Question: I never used SQL before, I want to get all values in "TICKER" from this database:

The first statement
'select TDATE, price, return1 from STOCK_DATA where TDATE < 20131231 and TDATE > 20121231 and TICKER = 'IBM''
works fine for a single 'IBM' ticker.
However, I want to have the list of all tickers in this table, but 'select TICKER from STOCK_DATA' does not work?
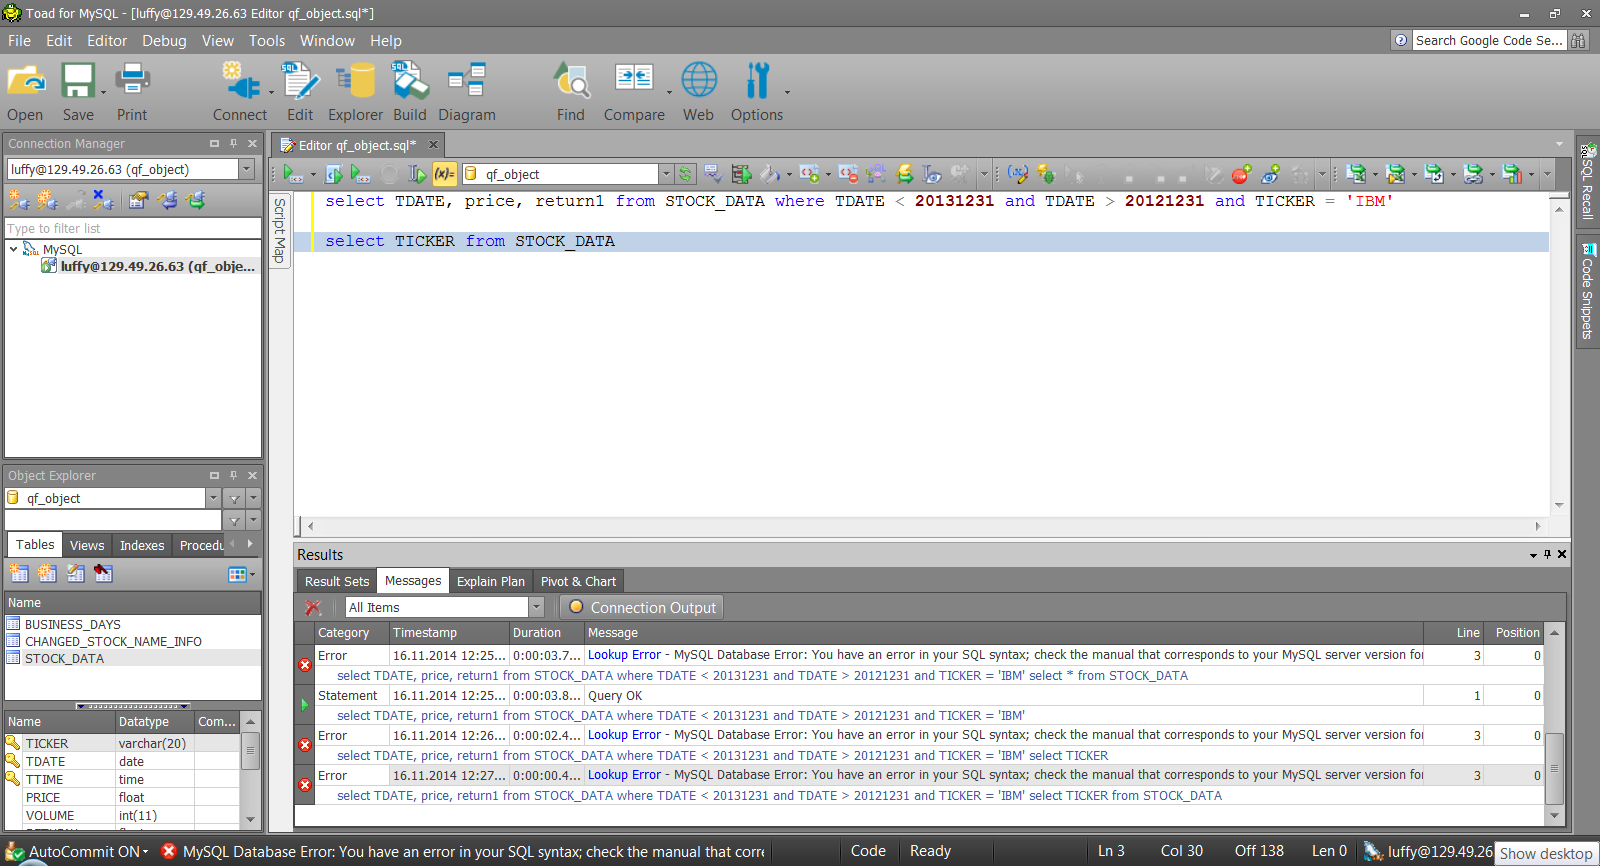
Answer: Guessing you want row per 'TICKER':
'''
SELECT DISTINCT TICKER FROM STOCK_DATA;
'''